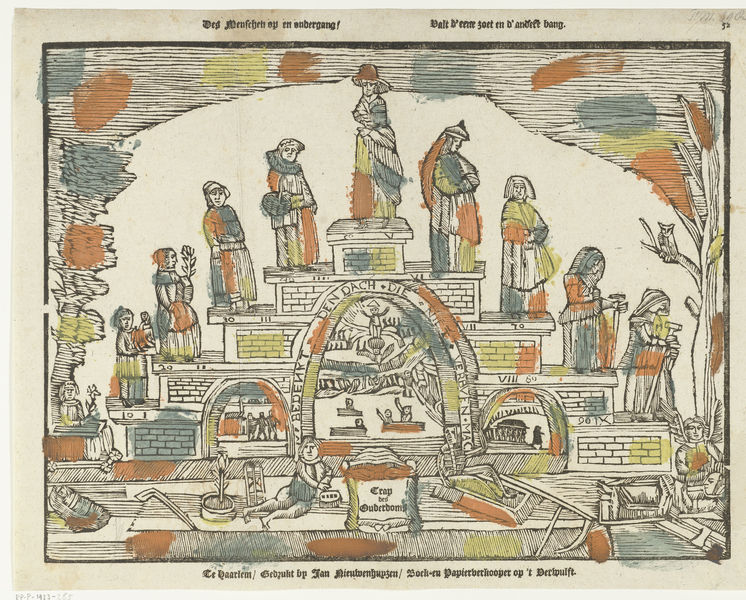
Titel: Des Menschen op en ondergang / Valt d'eene zoet en d'andere bang. (titel op object)
Künstler: Jan Nieuwenhuyzen
Standort: Amsterdam
Institution: Rijksmuseum
Schlagwörter: ernte, leben, grab, sterben, hölle, geburt, doof, scheisse